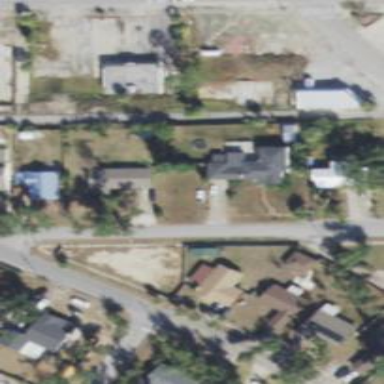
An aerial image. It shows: Residential area composed of single-family homes.